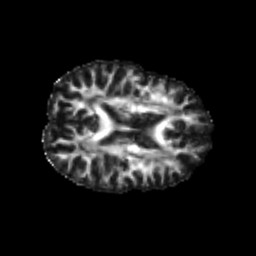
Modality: FA
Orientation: axial
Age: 26
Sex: female
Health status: healthy
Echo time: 0.074 s